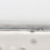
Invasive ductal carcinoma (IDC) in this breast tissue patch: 0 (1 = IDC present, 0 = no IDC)